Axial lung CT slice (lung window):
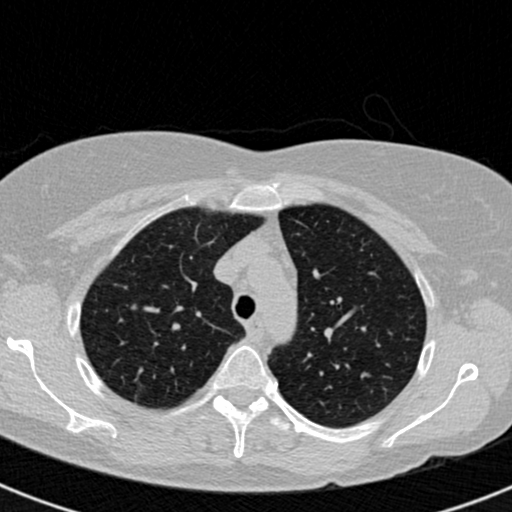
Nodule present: no